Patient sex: F
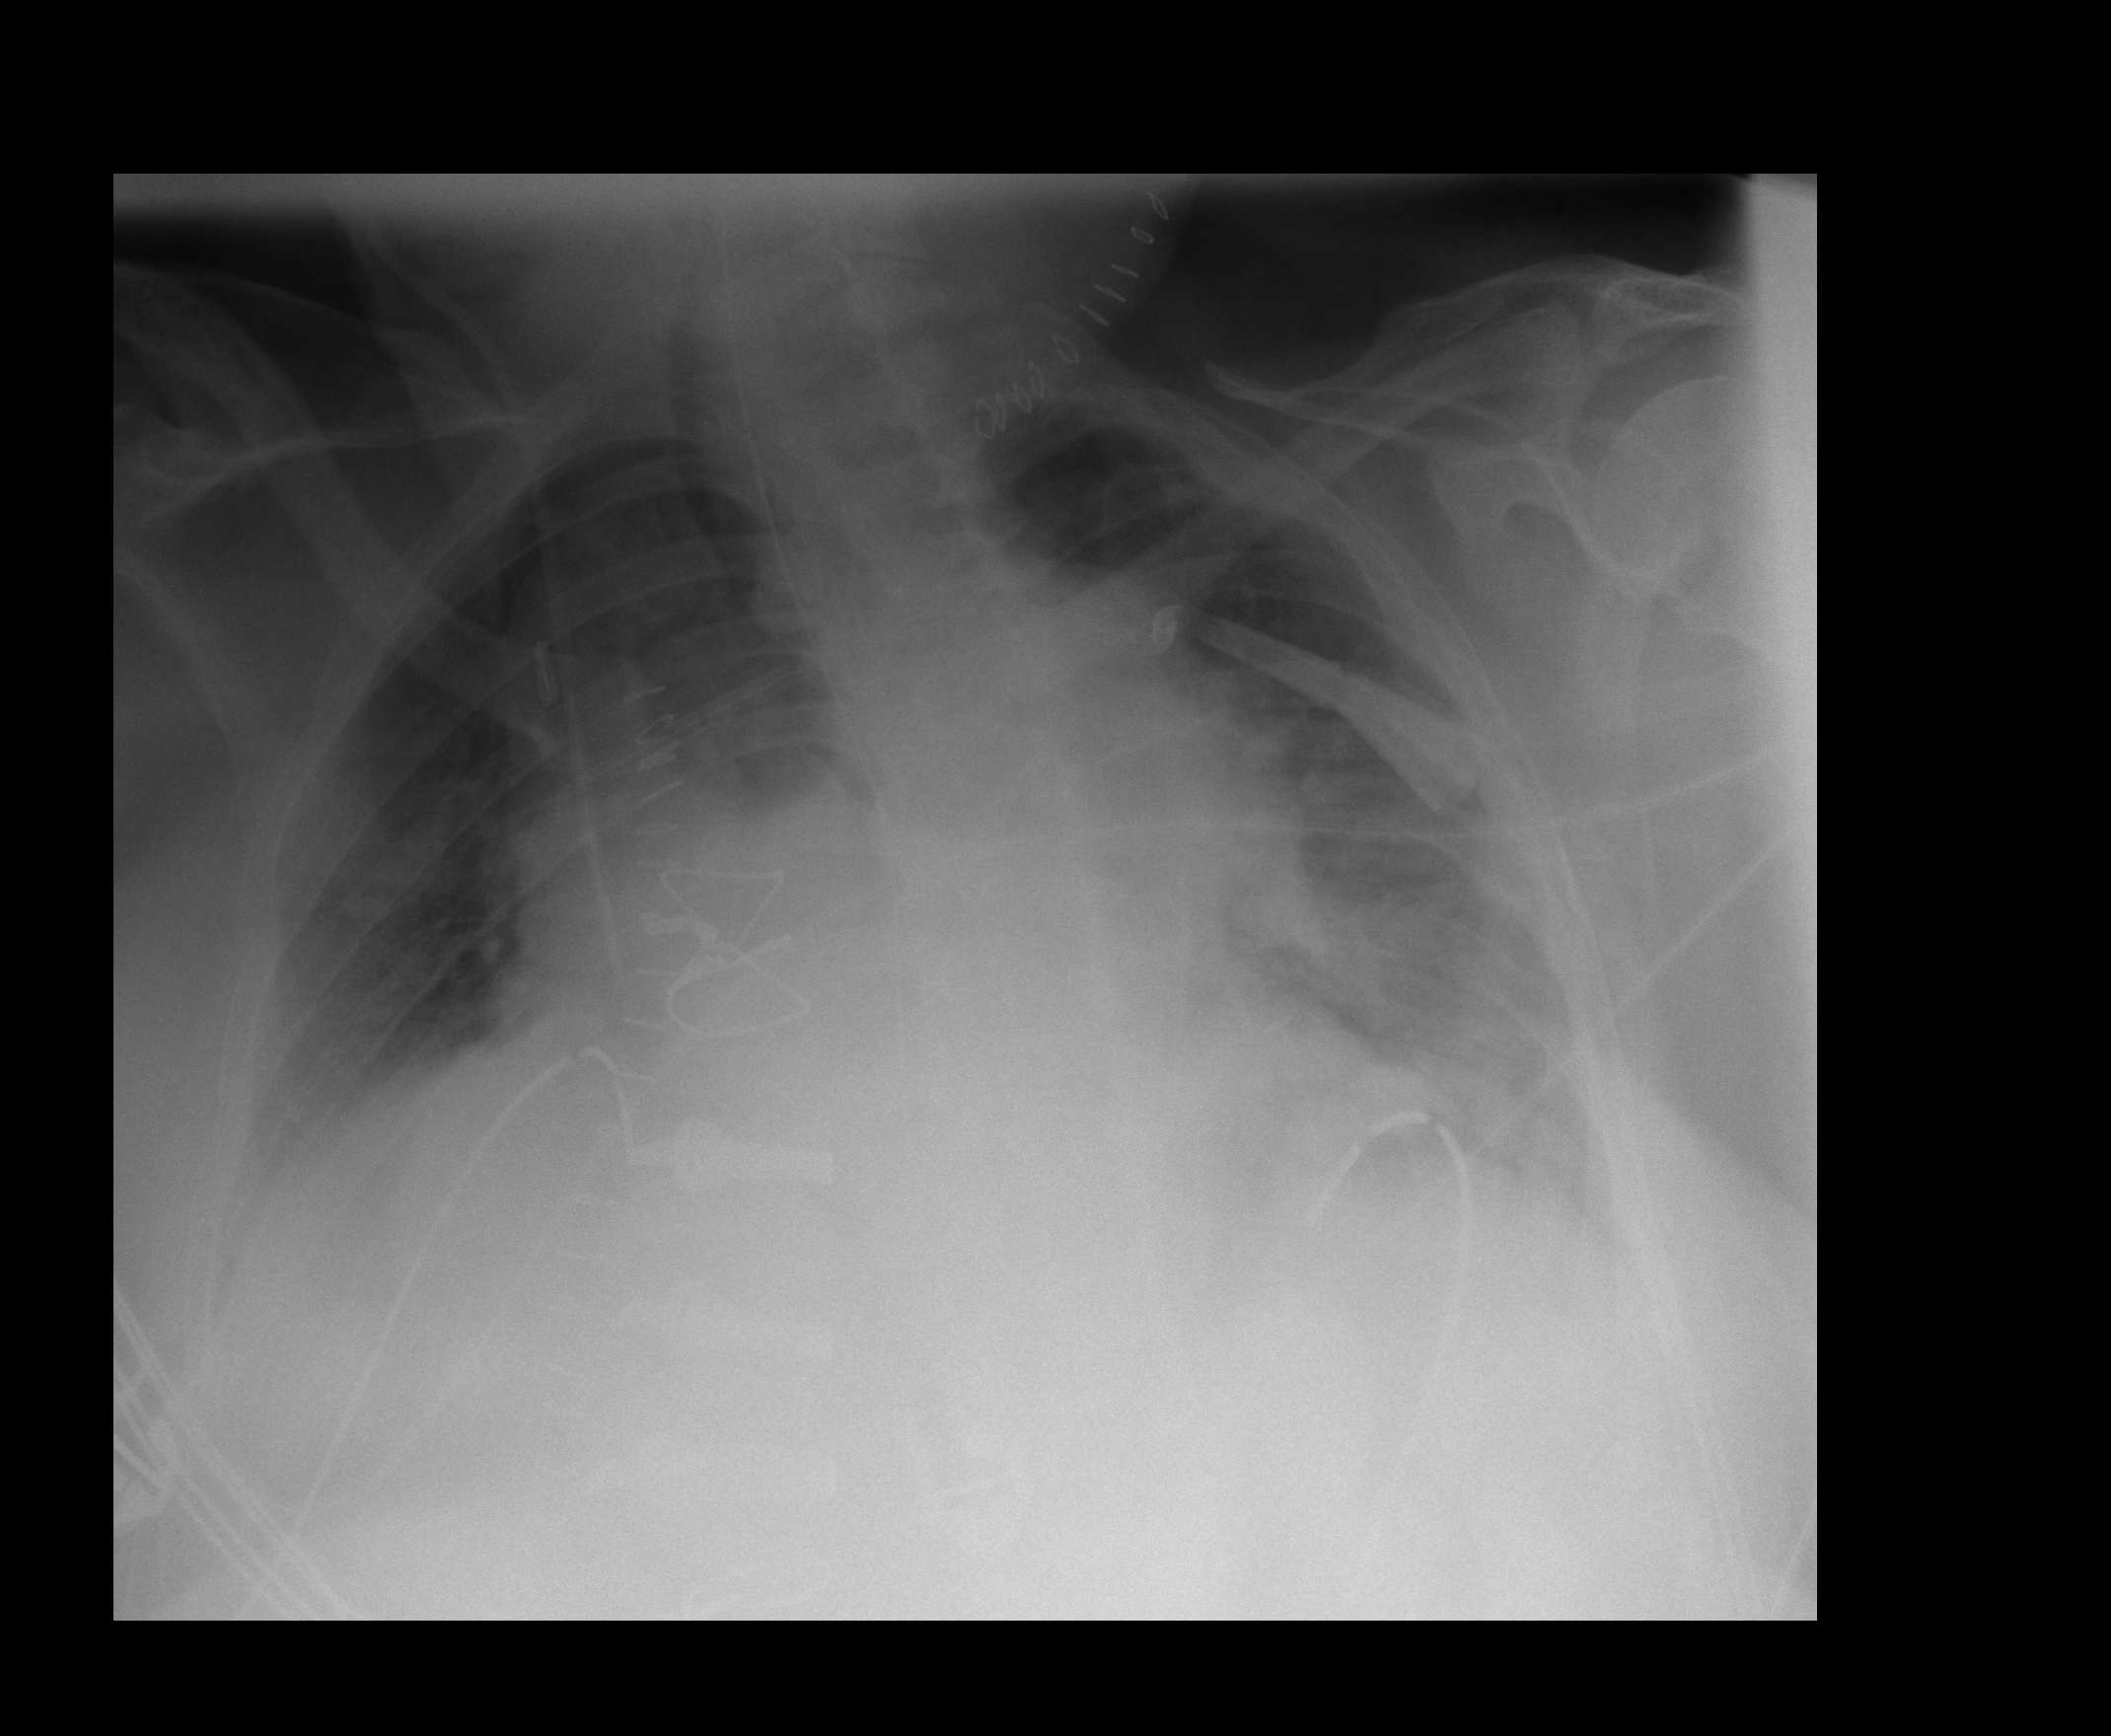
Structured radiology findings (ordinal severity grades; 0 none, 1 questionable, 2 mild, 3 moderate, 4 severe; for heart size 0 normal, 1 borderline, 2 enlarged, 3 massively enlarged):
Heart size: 3
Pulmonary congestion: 3
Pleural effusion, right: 0
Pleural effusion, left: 0
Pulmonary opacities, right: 2
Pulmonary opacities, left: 2
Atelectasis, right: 2
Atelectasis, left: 3